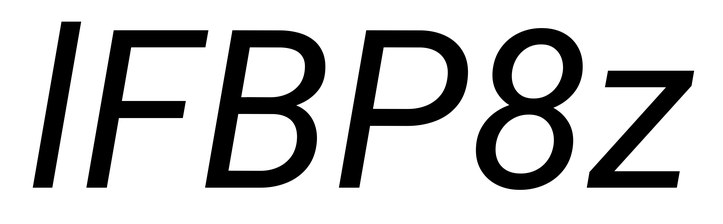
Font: Roboto-Italic_Italic